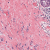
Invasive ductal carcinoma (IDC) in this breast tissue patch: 1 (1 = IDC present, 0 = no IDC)